【题型】填空题　【知识点】解析几何　【难度】medium
设$F_1$、$F_2$分别是椭圆$C$:$\frac{x^2}{25}+\frac{y^2}{9}=1$的左、右焦点，点$P$在椭圆$C$上，且满足$\overrightarrow{PF_1}\cdot\overrightarrow{PF_2}=0$，则$|\overrightarrow{PF_1}|\cdot|\overrightarrow{PF_2}|=$ \underline{\quad\quad}.
【解答】
\textbf{【答案】} \(\boldsymbol{18}\)

\vspace{1em}
\textbf{【分析】} 根据椭圆的定义得到 \(|\overrightarrow{PF_1}| + |\overrightarrow{PF_2}| = 10\)，由 \(\overrightarrow{PF_1}\cdot\overrightarrow{PF_2}=0\)，得到 \(|\overrightarrow{PF_1}|^2 + |\overrightarrow{PF_2}|^2 = 64\)，结合 \(|\overrightarrow{PF_1}|^2 + |\overrightarrow{PF_2}|^2 = (|\overrightarrow{PF_1}| + |\overrightarrow{PF_2}|)^2 - 2|\overrightarrow{PF_1}|\cdot|\overrightarrow{PF_2}|\)，即可求解。

\vspace{1em}
\textbf{【详解】} 如图：

由题意，椭圆\(C\):\(\frac{x^2}{25}+\frac{y^2}{9}=1\)，可得\(a=5\)，\(b=3\)，则\(c = \sqrt{a^2 - b^2} = 4\)，
根据椭圆的定义，可得\(|\overrightarrow{PF_1}| + |\overrightarrow{PF_2}| = 10\)。

又由\(\overrightarrow{PF_1}\cdot\overrightarrow{PF_2}=0\)，可得\(\overrightarrow{PF_1}\perp\overrightarrow{PF_2}\)，所以\(|\overrightarrow{PF_1}|^2 + |\overrightarrow{PF_2}|^2 = 4c^2 = 64\)。

因为\(|\overrightarrow{PF_1}|^2 + |\overrightarrow{PF_2}|^2 = (|\overrightarrow{PF_1}| + |\overrightarrow{PF_2}|)^2 - 2|\overrightarrow{PF_1}|\cdot|\overrightarrow{PF_2}|\)，
即 \(100 - 2|\overrightarrow{PF_1}|\cdot|\overrightarrow{PF_2}| = 64\)，解得\(|\overrightarrow{PF_1}|\cdot|\overrightarrow{PF_2}| = 18\)。

故答案为：\(\boldsymbol{18}\)
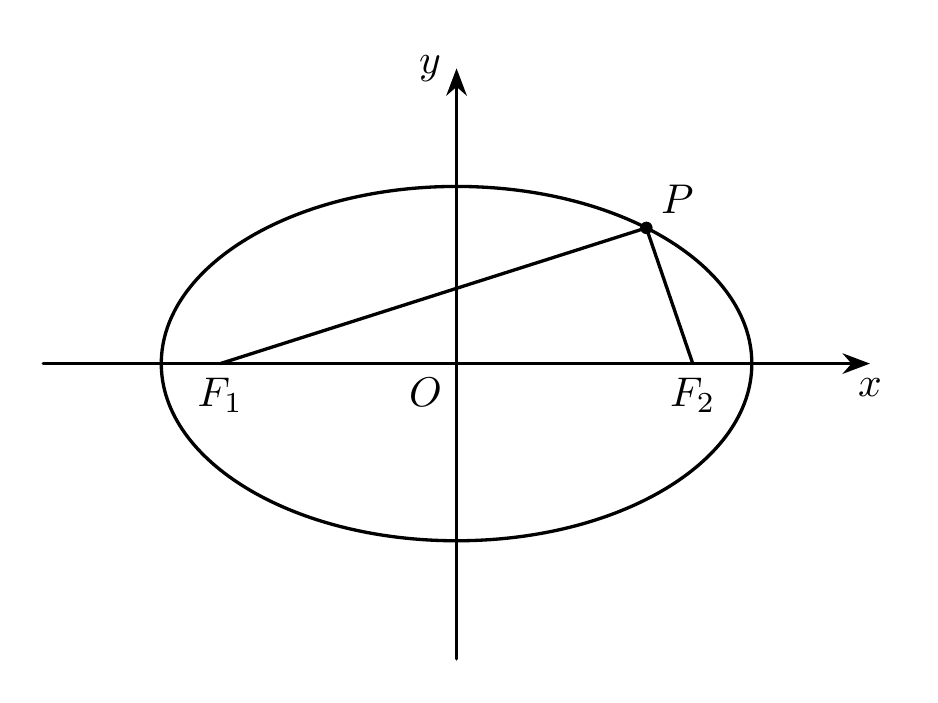